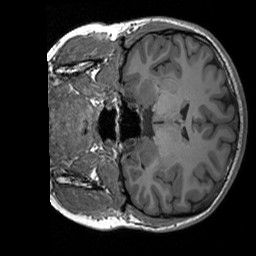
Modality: T1w
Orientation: coronal
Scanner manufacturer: siemens
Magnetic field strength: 3 T
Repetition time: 1.76 s
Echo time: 0.0022 s